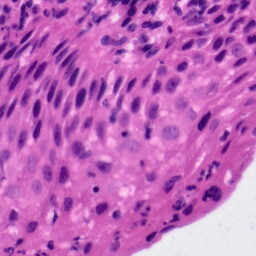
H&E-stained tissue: Tonsil